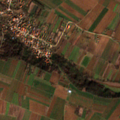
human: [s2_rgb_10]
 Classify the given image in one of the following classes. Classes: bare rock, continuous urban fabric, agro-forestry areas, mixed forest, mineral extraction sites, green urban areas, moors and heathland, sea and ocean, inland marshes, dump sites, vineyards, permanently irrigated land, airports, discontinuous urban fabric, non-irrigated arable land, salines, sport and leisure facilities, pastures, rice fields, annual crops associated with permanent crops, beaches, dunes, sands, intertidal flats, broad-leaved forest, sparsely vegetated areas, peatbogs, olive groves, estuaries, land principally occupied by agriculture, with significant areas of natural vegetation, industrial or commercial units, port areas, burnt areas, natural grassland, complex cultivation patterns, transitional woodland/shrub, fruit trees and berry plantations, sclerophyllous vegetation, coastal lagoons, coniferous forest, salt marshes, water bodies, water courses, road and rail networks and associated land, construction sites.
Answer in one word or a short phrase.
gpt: discontinuous urban fabric, non-irrigated arable land, land principally occupied by agriculture, with significant areas of natural vegetation